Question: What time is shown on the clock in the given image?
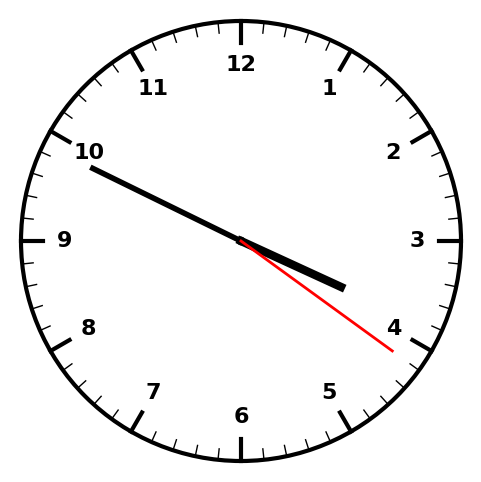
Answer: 03:49:21